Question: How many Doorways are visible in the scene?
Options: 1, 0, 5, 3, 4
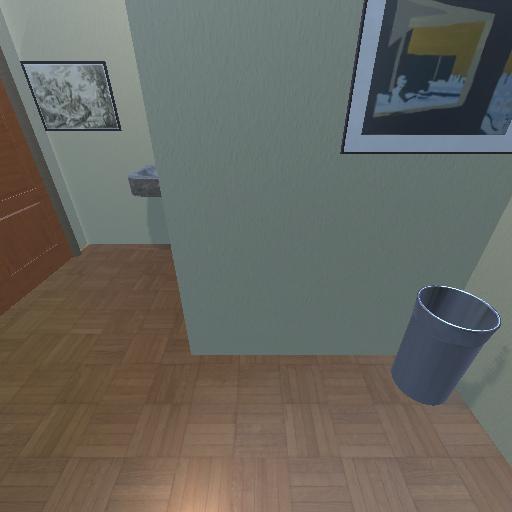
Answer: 1